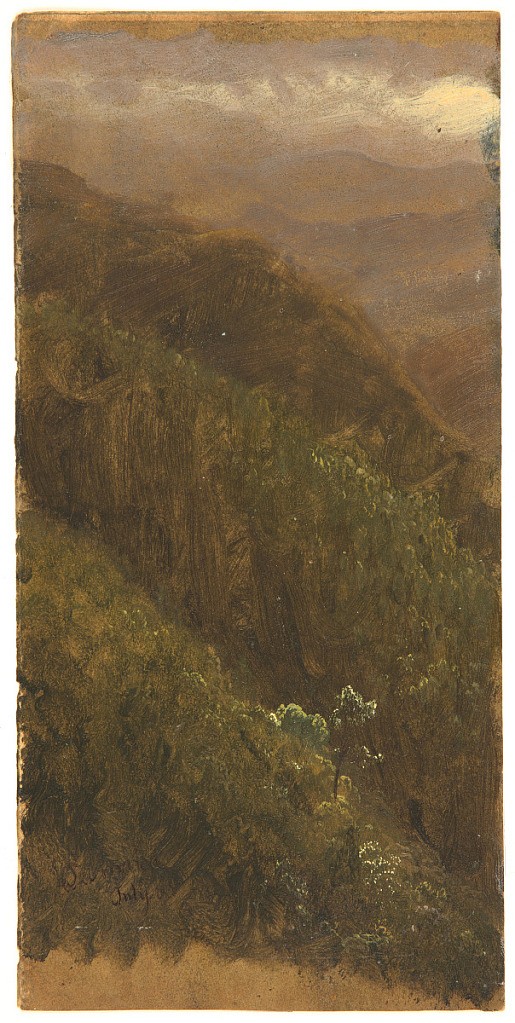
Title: Mountains of Jamaica
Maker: Frederic Edwin Church, American, 1826–1900
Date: July 1865
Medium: Brush and oil, graphite on paperboard
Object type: Drawing
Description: Landscape sketch showing a view of successive mountainsides in the Jamaican wilderness. Three steep slopes that recede from the foreground to the middle distance comprise the focus of the scene. In the background, a mountainous landscape extends toward the horizon, but is obscured due to atmospheric perspective. Composition is characterized by hues of green and brown.